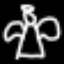
Label: angel